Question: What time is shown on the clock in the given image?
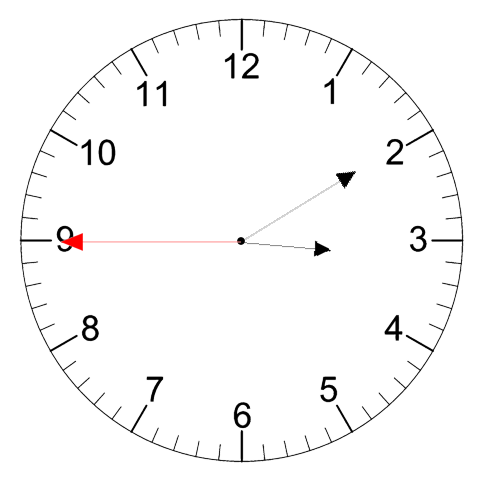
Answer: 03:09:45